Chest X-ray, AP view. Patient: 55 years old, sex F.
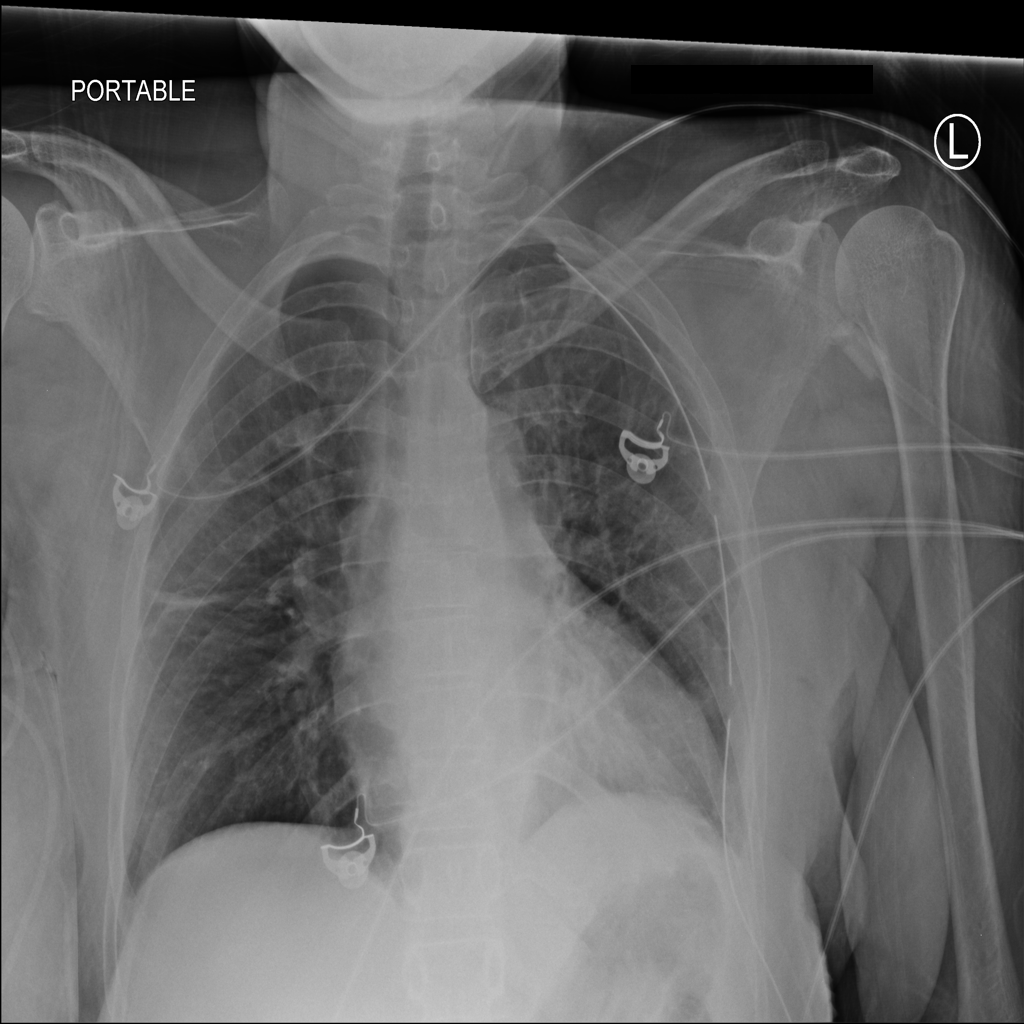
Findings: Atelectasis